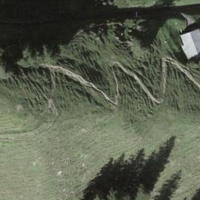
EUNIS habitat code: 25
Species observed at this site:
Linaria cannabina